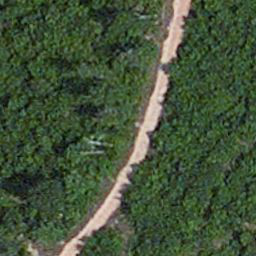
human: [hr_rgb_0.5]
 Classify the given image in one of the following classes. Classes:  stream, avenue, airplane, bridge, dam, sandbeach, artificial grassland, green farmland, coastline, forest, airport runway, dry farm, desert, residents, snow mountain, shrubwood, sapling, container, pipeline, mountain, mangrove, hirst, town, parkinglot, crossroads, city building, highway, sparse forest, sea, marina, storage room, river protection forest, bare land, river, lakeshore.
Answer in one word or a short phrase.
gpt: avenue